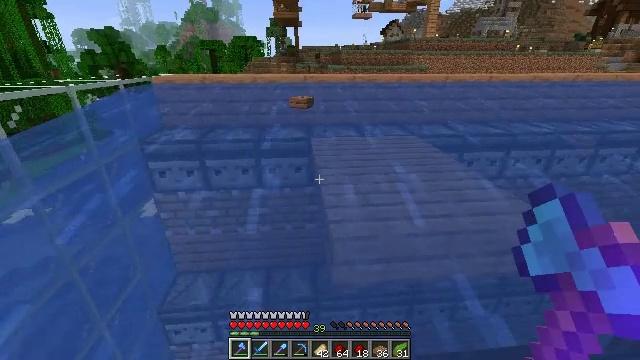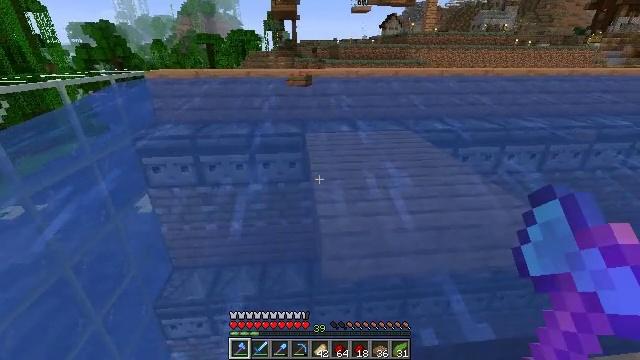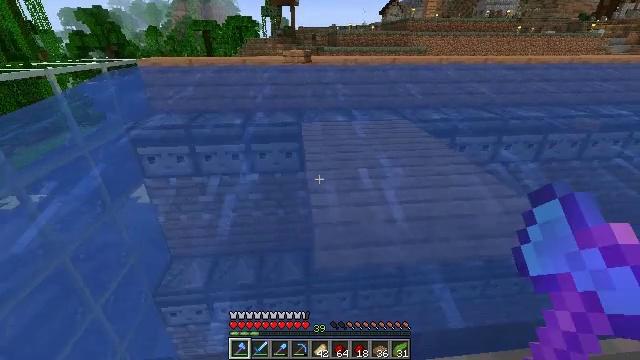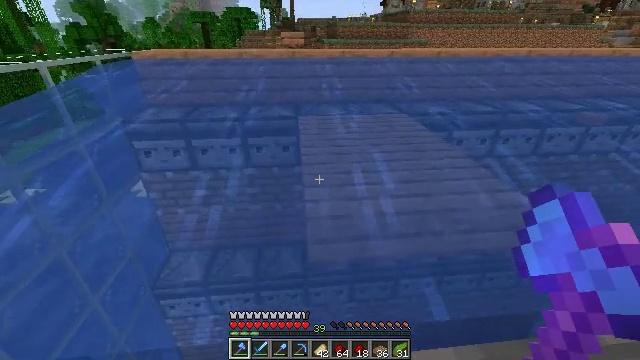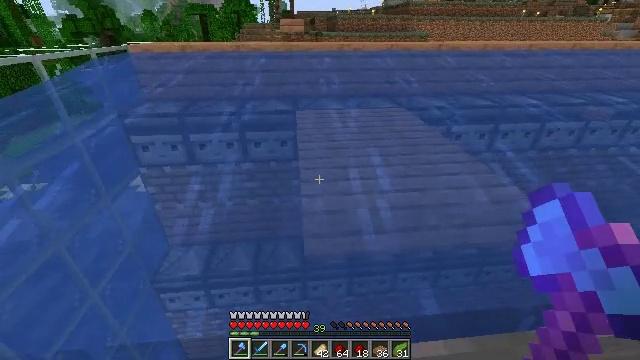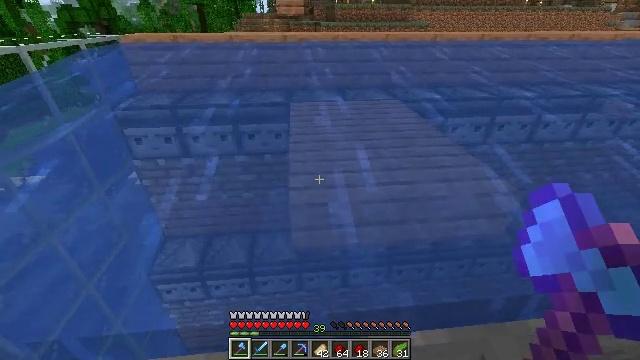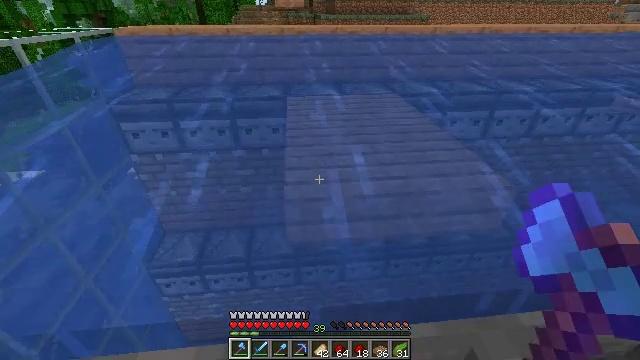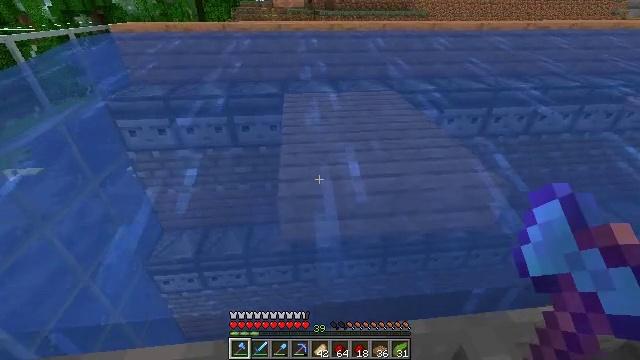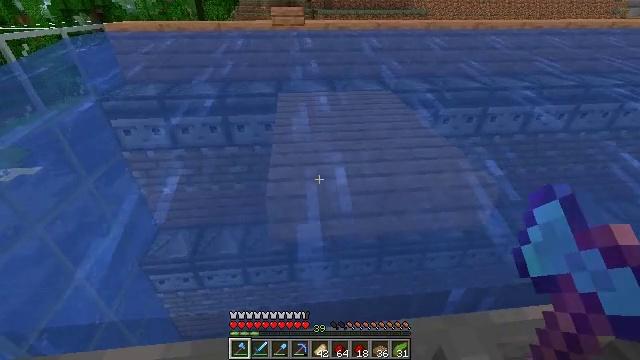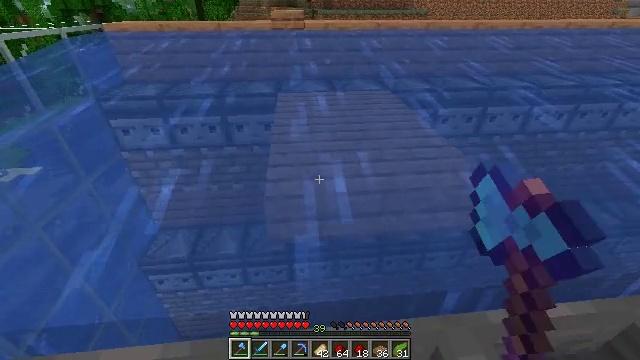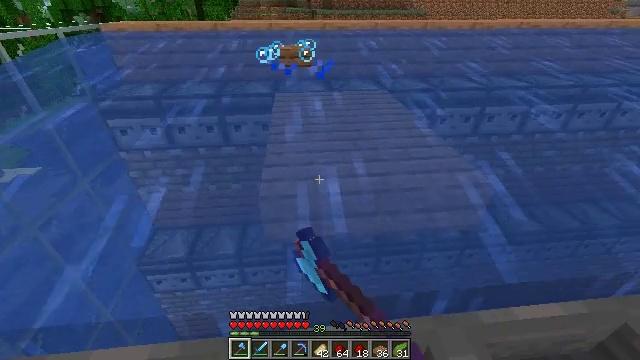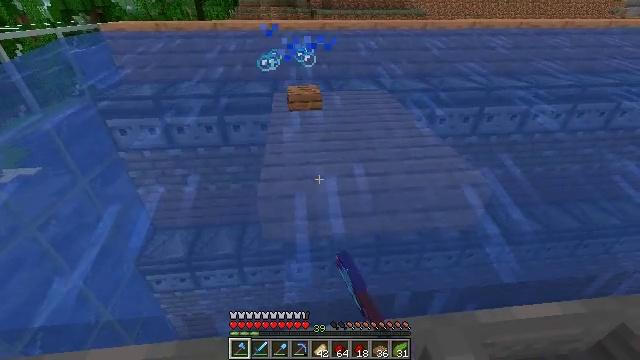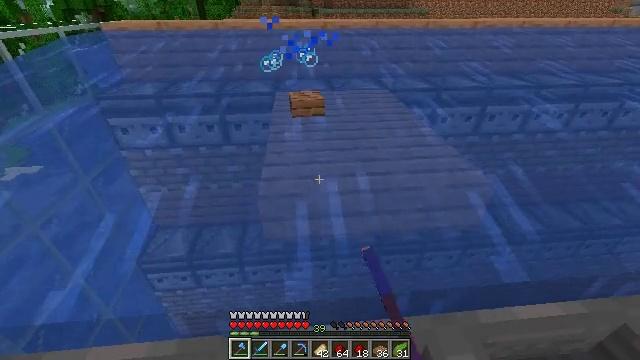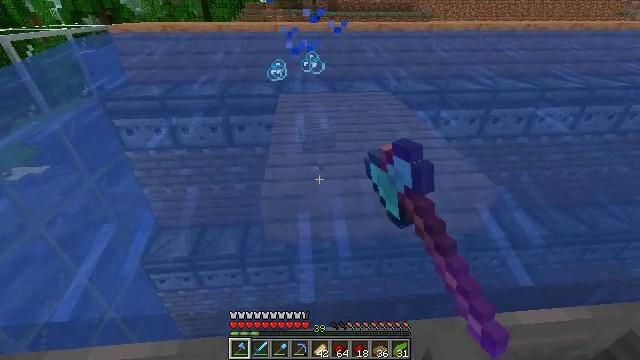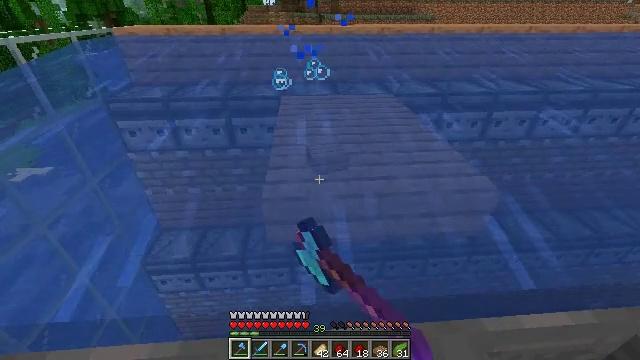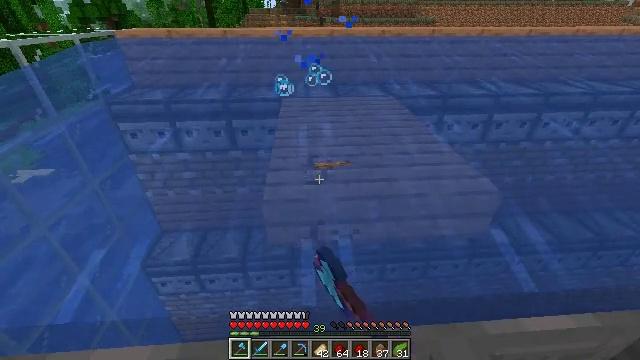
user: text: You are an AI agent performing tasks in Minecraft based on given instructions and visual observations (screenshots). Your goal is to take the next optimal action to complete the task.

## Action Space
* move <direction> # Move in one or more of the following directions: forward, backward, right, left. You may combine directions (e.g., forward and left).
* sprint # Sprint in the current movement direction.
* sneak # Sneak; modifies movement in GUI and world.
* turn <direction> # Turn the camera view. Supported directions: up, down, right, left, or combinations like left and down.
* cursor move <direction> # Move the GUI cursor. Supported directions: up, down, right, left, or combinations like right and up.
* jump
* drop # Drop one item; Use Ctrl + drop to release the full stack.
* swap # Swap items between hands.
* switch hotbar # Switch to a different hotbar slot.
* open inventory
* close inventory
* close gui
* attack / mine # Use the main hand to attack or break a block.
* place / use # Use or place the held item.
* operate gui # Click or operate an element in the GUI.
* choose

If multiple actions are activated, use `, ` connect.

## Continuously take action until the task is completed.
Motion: motion action
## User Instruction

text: Break the jungle slab to collect it.
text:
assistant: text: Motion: move right, sneak, turn down
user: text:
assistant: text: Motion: move right, sneak, turn down
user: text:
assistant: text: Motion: move right, sneak, turn down
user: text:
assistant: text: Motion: move right, sneak, turn down
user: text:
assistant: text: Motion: move right, sneak, turn down
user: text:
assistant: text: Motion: move right, sneak, turn down
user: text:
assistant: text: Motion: move right, sneak
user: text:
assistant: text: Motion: move right, sneak, attack / mine
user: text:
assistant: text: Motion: sneak, attack / mine
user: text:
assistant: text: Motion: sneak, attack / mine
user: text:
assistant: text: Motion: sneak, attack / mine
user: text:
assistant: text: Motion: sneak, attack / mine
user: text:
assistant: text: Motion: sneak, attack / mine
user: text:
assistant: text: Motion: sneak, attack / mine
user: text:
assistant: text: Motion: sneak, attack / mine
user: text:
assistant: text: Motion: sneak, attack / mine
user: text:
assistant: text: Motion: sneak, attack / mine
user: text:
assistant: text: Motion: sneak, attack / mine
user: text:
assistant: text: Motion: sneak, attack / mine
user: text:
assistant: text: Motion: sneak, attack / mine
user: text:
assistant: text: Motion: sneak, attack / mine
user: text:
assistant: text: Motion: sneak, turn up, attack / mine
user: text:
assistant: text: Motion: sneak, turn up, attack / mine
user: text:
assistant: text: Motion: sneak, turn up, attack / mine
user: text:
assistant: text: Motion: sneak, turn up, attack / mine
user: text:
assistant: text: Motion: sneak, attack / mine
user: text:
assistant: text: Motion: sneak, attack / mine
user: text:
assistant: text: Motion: sneak, attack / mine
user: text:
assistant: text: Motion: sneak, attack / mine
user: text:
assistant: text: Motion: sneak, attack / mine